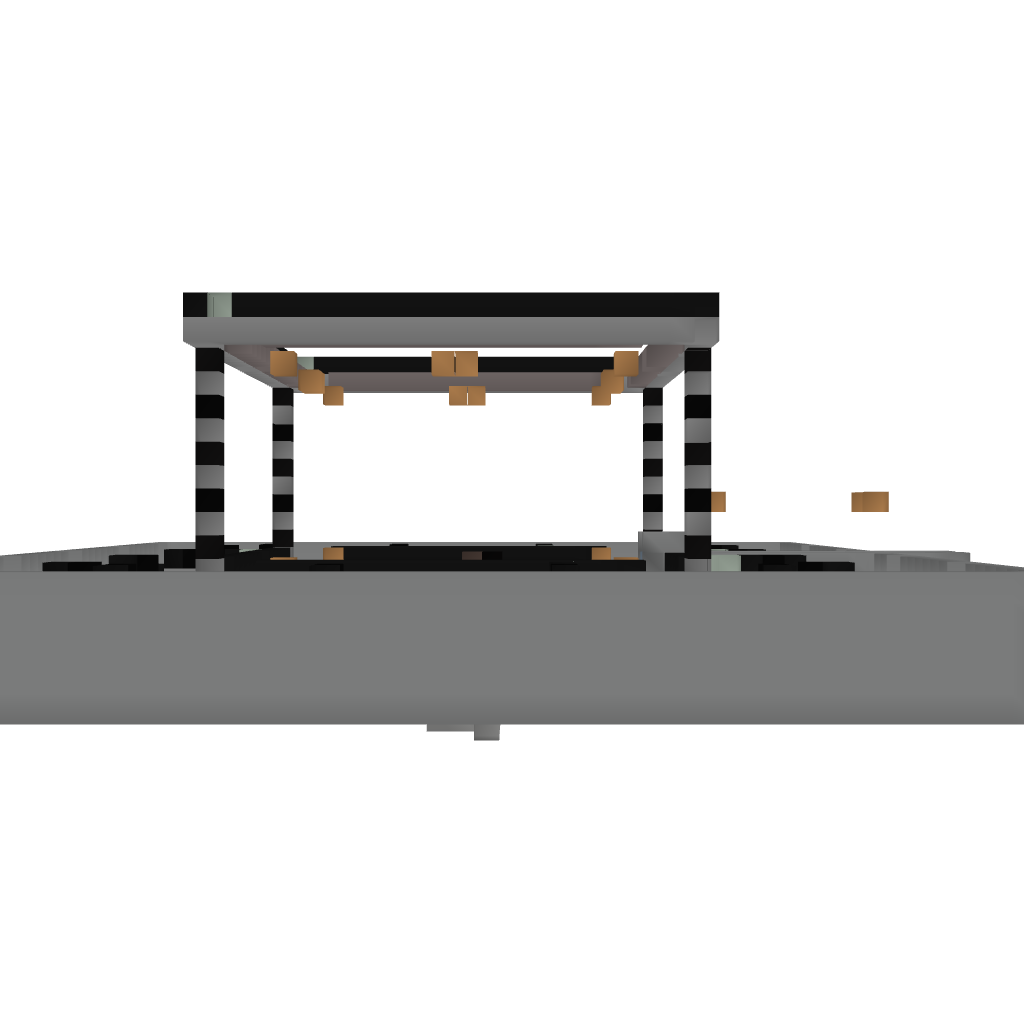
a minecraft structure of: Self-Building/Repairing House